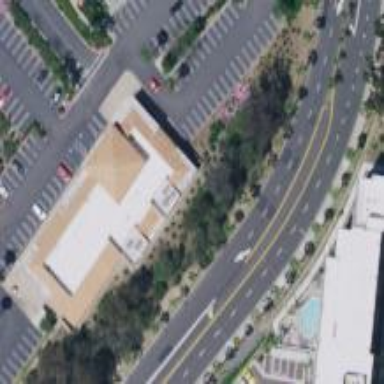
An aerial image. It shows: Building with furniture shop.